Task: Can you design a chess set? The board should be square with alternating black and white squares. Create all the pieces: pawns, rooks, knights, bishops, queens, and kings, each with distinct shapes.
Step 883:
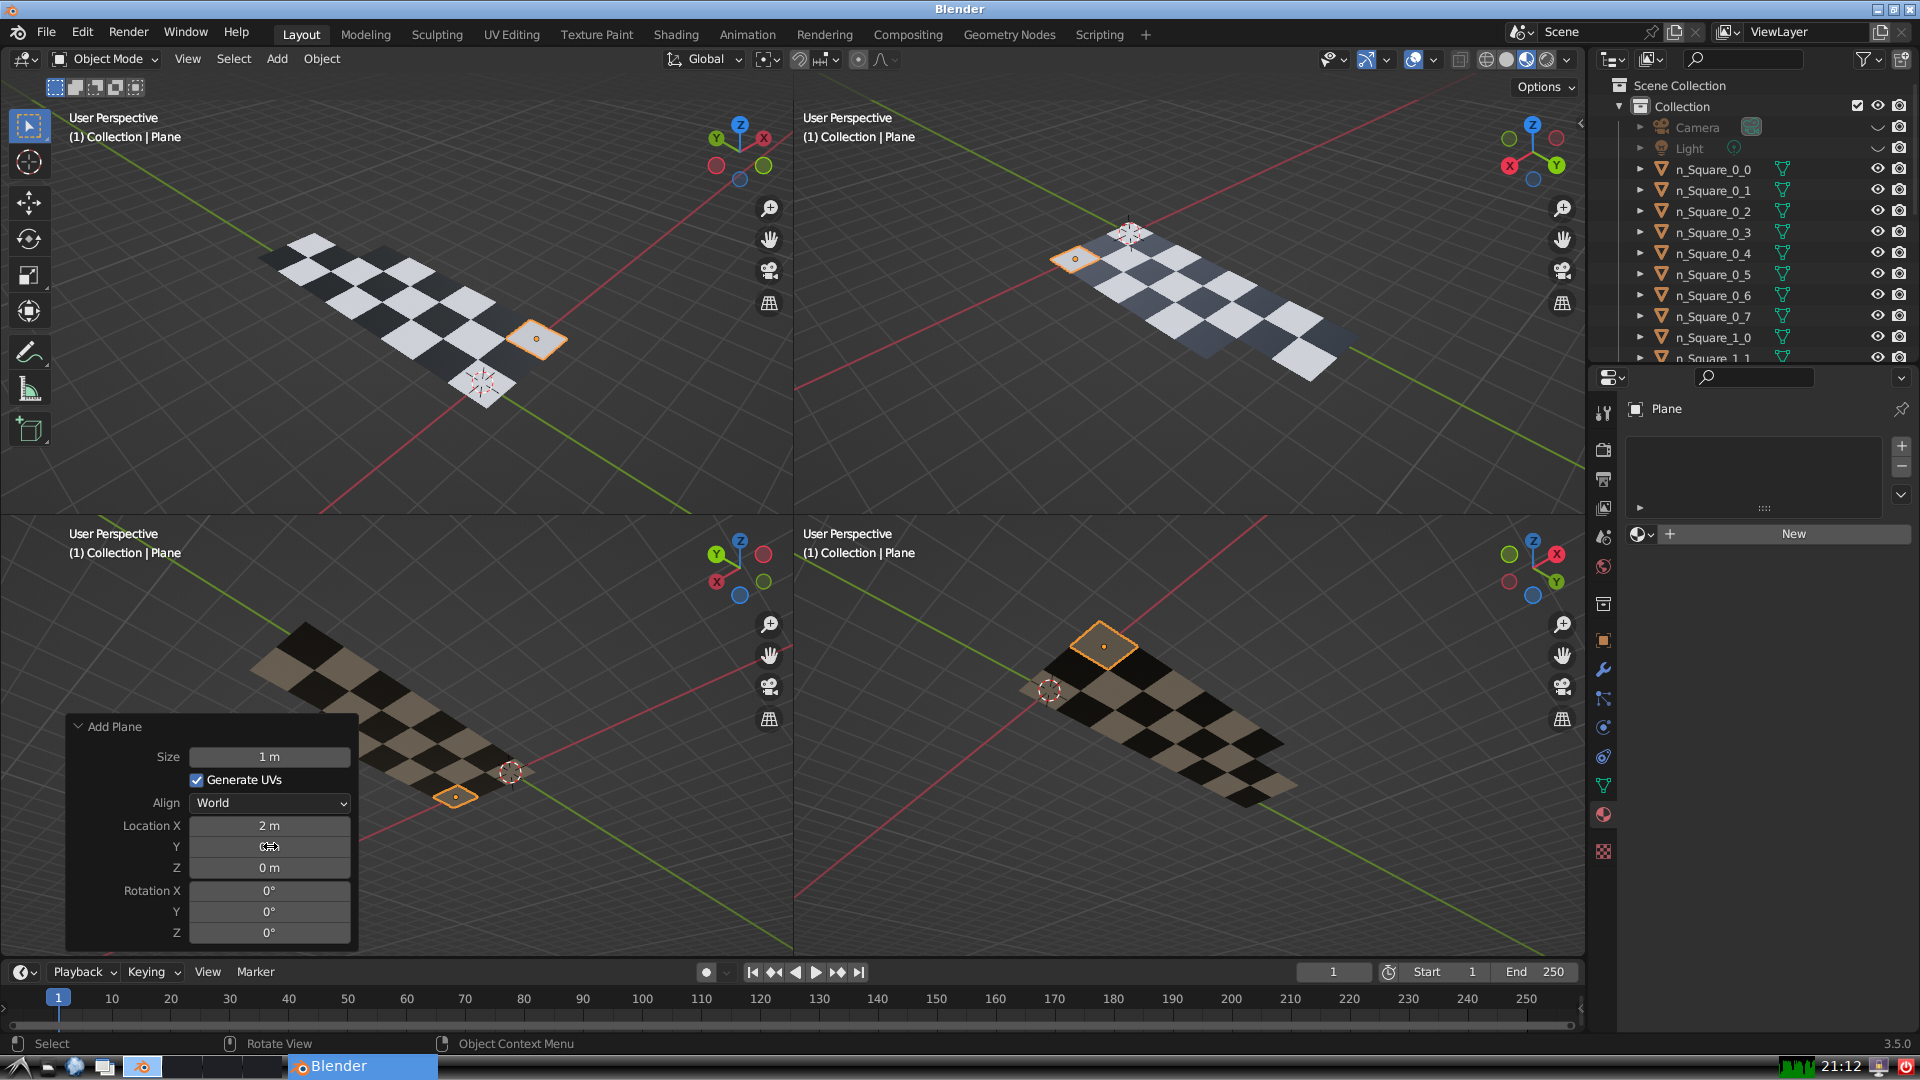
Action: click: no